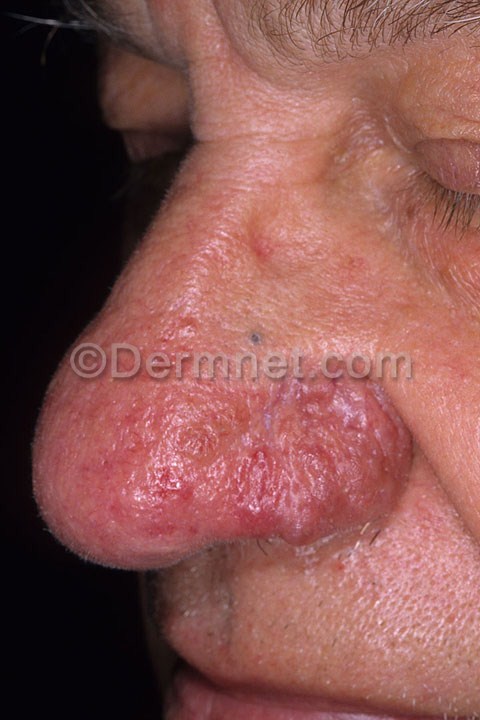
Disease: Acne and Rosacea Photos